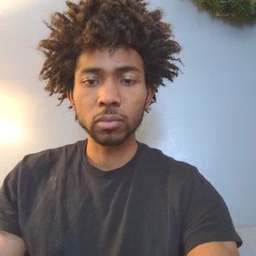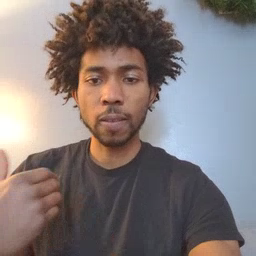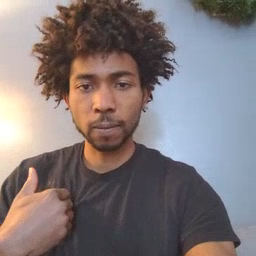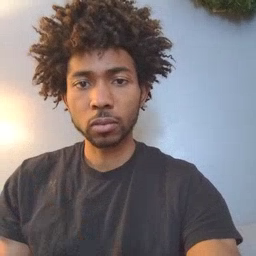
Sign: have